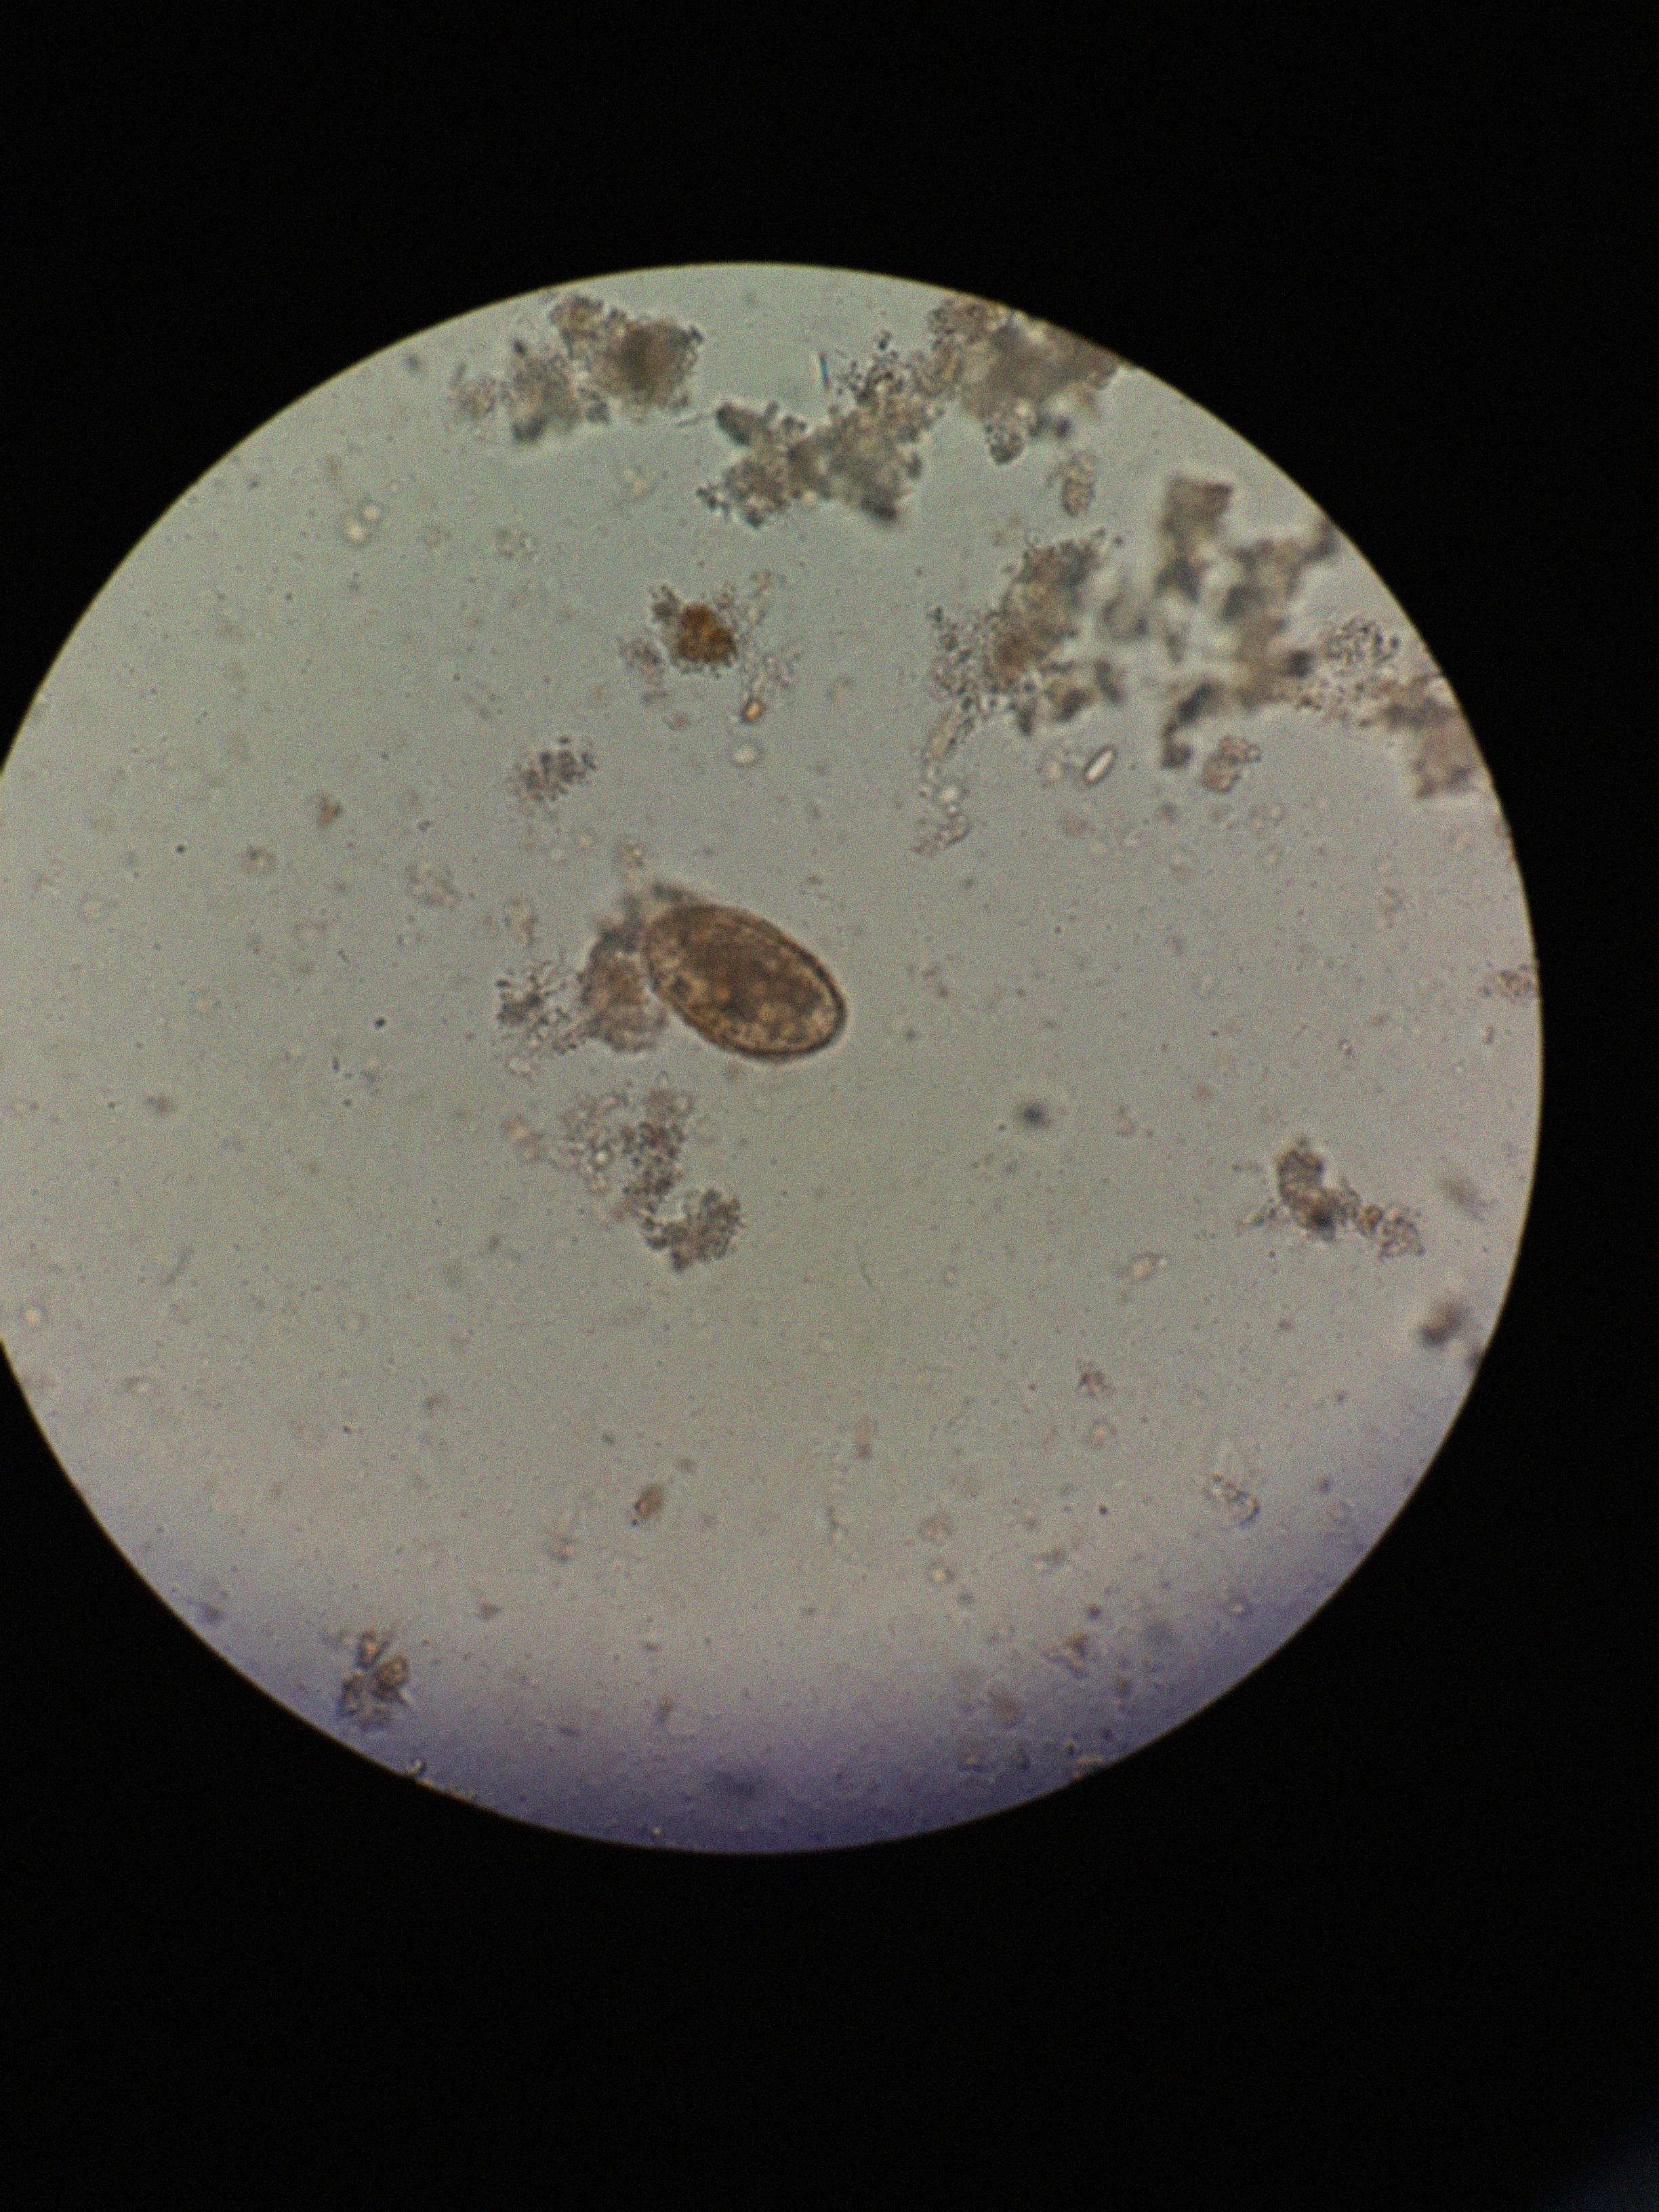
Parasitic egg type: Ascaris lumbricoides